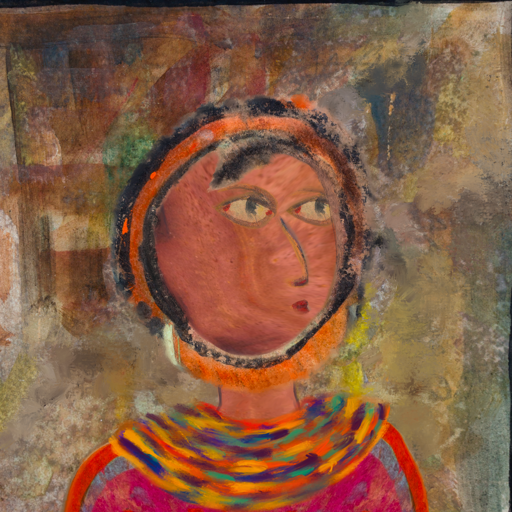
Background: Mosgoul, Head And Neck Side: Mother_And_Son_Mother, Face Side: GypsyMother, Bust: Sisters, Hair Side: Childish, Head Accessory: Blank, Second Necklace: An_Impression_2, Necklace: Blank, Baby: Blank